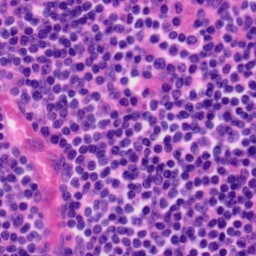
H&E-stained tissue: Tonsil